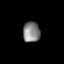
Tissue: skin
Cell type: Epithelial cells
Senescence score: 0.2844
Nuclear area (px): 342
Mean DAPI intensity: 133.313